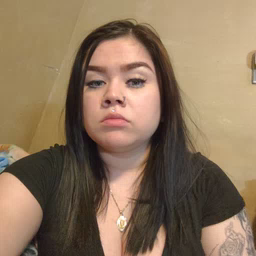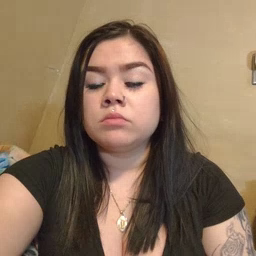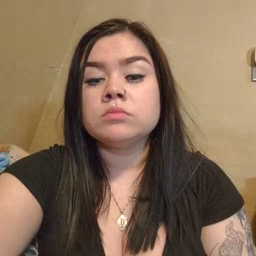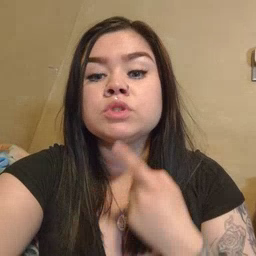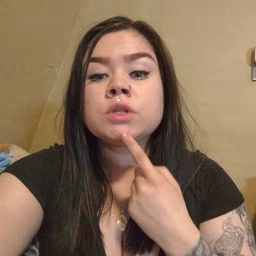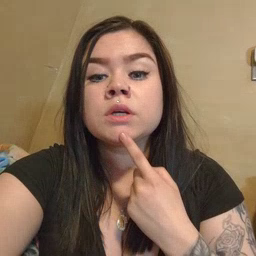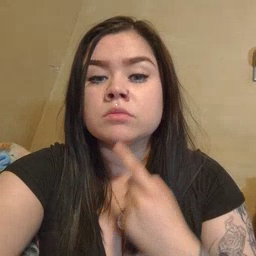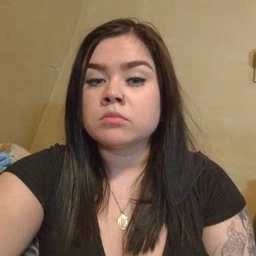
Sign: chin